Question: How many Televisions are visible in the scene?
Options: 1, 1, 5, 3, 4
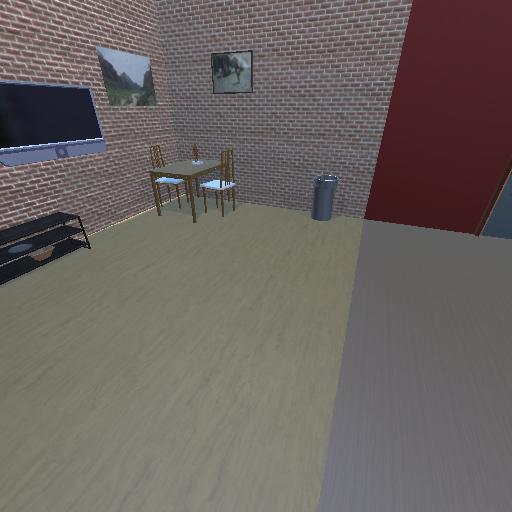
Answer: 1